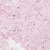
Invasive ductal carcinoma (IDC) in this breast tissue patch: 0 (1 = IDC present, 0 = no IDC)